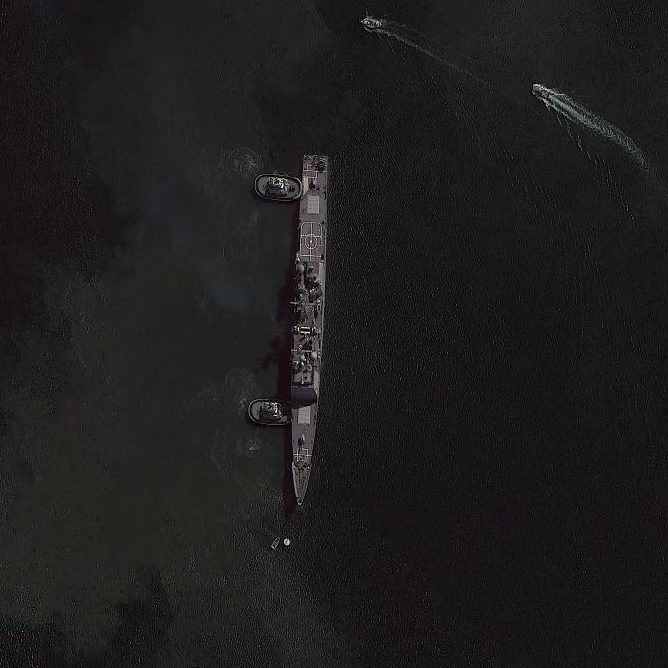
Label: cruiser